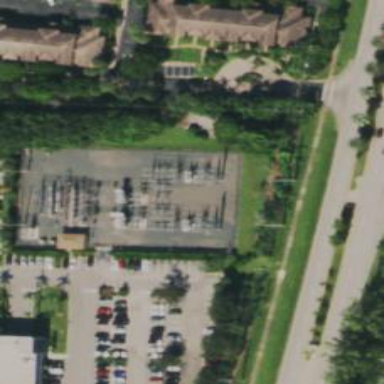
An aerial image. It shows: Outdoor distribution power substation.